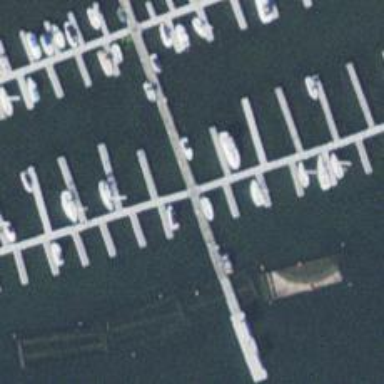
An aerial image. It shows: Man-made pier.